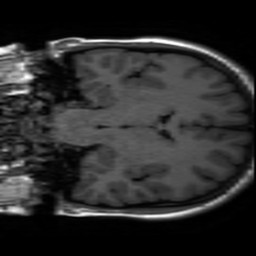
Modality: inplaneT1
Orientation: coronal
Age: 18
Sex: female
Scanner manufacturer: ge
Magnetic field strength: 3 T
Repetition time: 2.499 s
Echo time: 0.02513 s